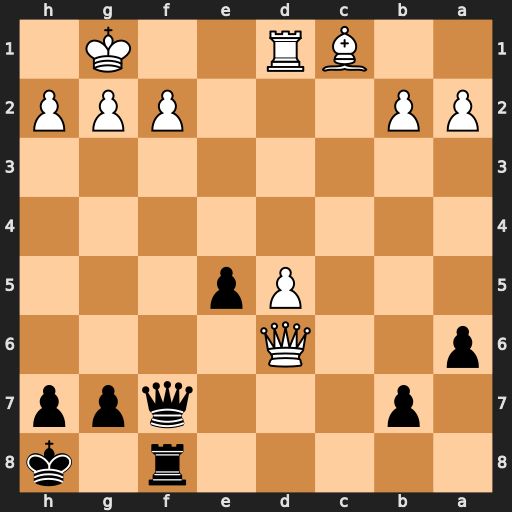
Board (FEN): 5r1k/1p3qpp/p2Q4/3Pp3/8/8/PP3PPP/2BR2K1
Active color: b
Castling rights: -
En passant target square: -
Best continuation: Qxf2+ Kh1 Qf1+ Rxf1 Rxf1#